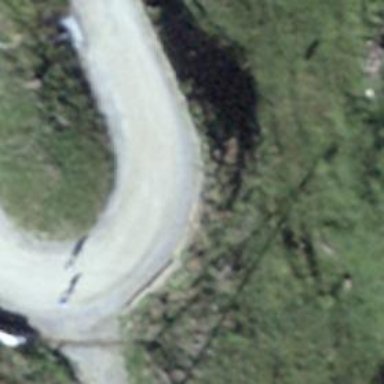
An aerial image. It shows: Unclassified road with gravel surface.